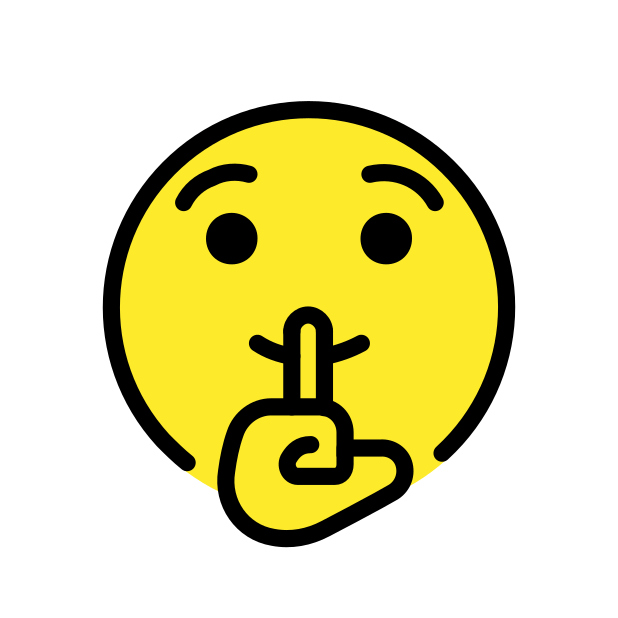
shushing face